Question:
I am using normal 'UIAlertView'. showing fine in ios 6 but in ios 7 button titles are not displaying.
'''
UIAlertView *theAlert = [[UIAlertView alloc] initWithTitle:@"Title"
message:@"This is the message."
delegate:self
cancelButtonTitle:@"OK"
otherButtonTitles:nil];
[theAlert show];
'''
I have an issue. I have Category for 'TableViewCell'
'''
@implementation UITableViewCell(IOS7FIX)
- (void) layoutSubviews
{
self.imageView.frame = CGRectMake( 1, 0, 60,50);
}
@end
'''
This is creating the issue.
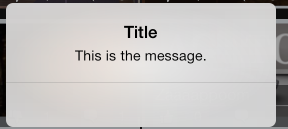
Answer: The following function:
'''
- (void) layoutSubviews
'''
belongs to UIView and this implementation might impact all UIViews since its a generic implementation. So I would suggest you to better your 'UITableViewCell' and put a check like this in sub-class, this is the dynamic compilation and will run this code for iOS7 or later version(s).
'''
- (void) layoutSubviews
{
// Do your stuff here
#if __IPHONE_OS_VERSION_MAX_ALLOWED >= 70000
self.imageView.frame = CGRectMake( 1, 0, 60,50);
#endif
// Do your stuff here
}
'''